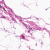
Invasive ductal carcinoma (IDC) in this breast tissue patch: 0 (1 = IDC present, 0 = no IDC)